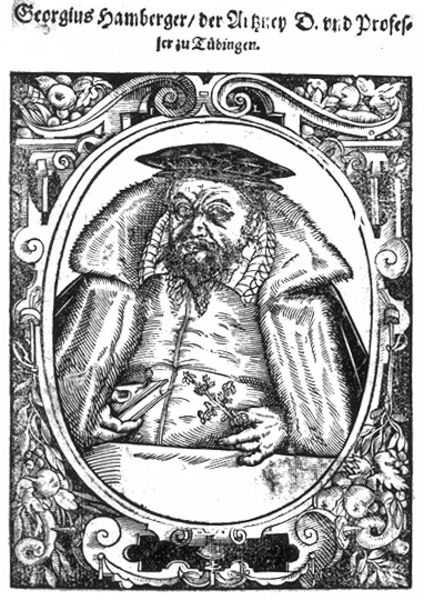
Titel: Bildnis des Georg Hamberger
Künstler: Jakob Lederlein
Institution: (Seriendruck)
Schlagwörter: hand, mann, schatten, weiß, blume, blumen, hut, licht, mund, nase, profil, schwarz, stirn, tisch, zeichnung, blick, obst, schloss, alt, bart, jacke, kappe, mütze, augen, falten, kragen, pelz, rahmen, bild, bildnis, halskrause, hände, portrait, porträt, mantel, kaufmann, spitzen, blatt, pflanze, pflanzen, oval, rund, früchte, ranken, deutschland, fell, holzschnitt, schrift, papier, grafik, graphik, dick, barbe, grimmig, homme, floral, ornamente, verzierung, ramen, bauch, weste, name, fett, buch, medaillon, kreuz, zweig, druck, schwarz-weiß, schraffur, radierung, stich, seite, text, chapeau, beschriftung, überschrift, krause, portrai, spitzbart, schnitzerei, pelzkragen, pelzmantel, voluten, chwarz, mittelalter, wams, beleibt, schlüssel, schnecken, kupferstich, fraktur, main, verzierungen, doktor, georg, lateinisch, professor, christoph, rollwerk, livre, tübingen, bonnet, fourrure, fruits, hanberger, bildnisportrait, hamberger, buch druck, schlüssel zange, decorations, decors, edingen, bobbet